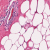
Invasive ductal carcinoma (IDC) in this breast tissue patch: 0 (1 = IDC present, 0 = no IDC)